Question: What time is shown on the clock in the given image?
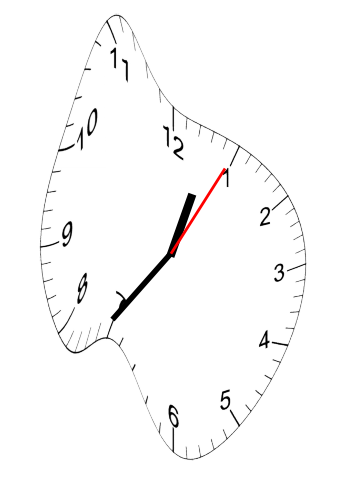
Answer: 12:36:05